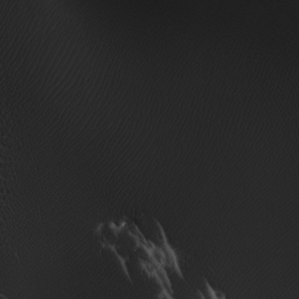
Label: non_frost